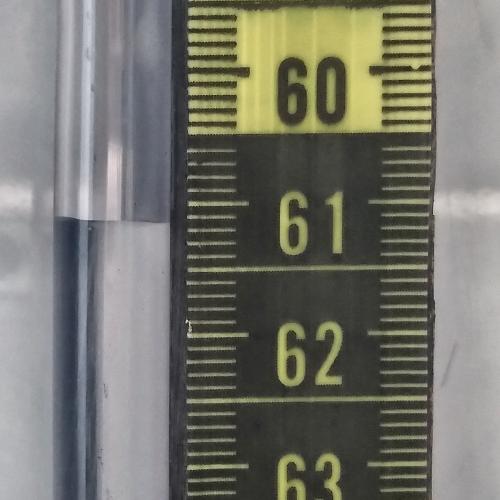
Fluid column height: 61.1 cm